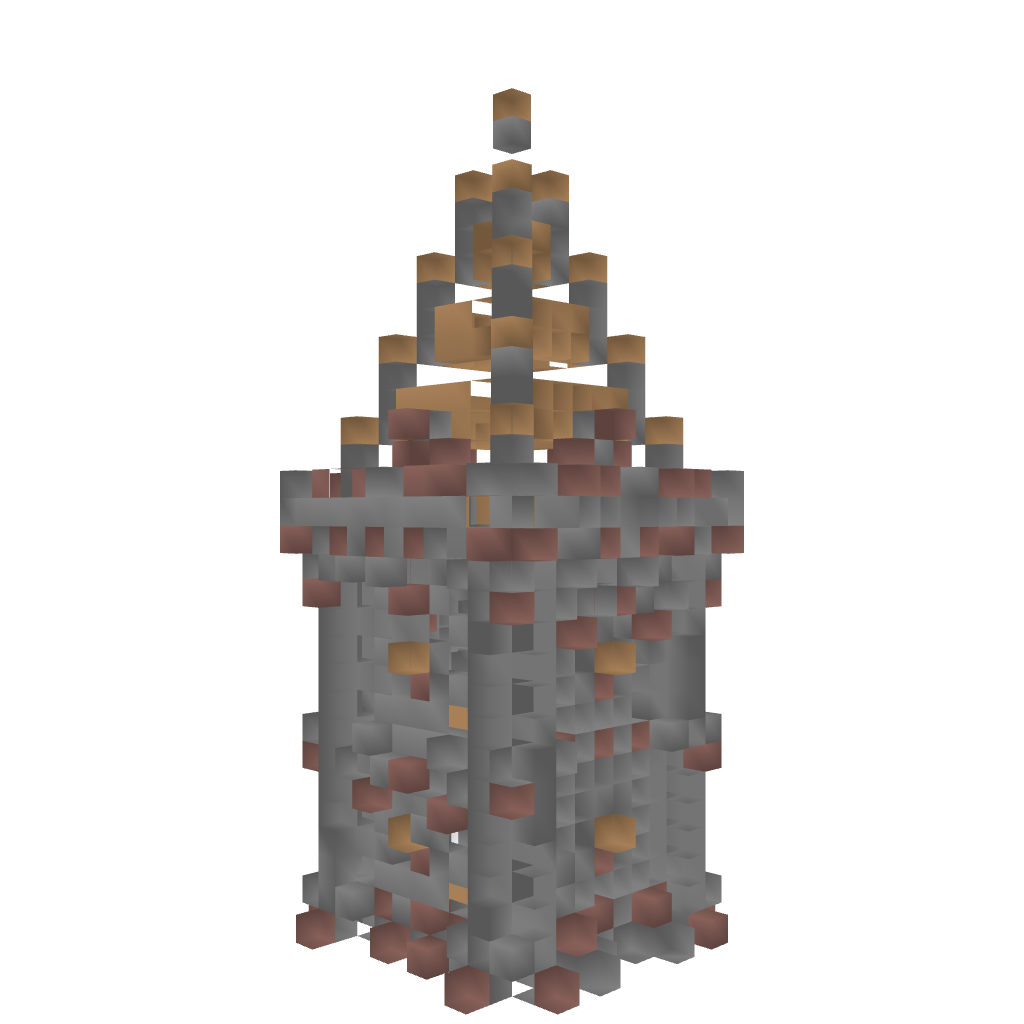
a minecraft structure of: Tower (2 floors) bad low quality